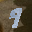
Label: 9